Interaction volume radius: 5 \u00c5
Interaction volume height: 10 \u00c5
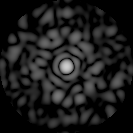
Disorder parameter: 0.8749